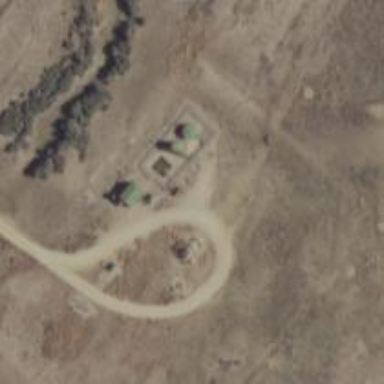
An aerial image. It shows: Storage tank that is man-made.